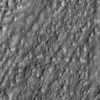
Label: not_dusty